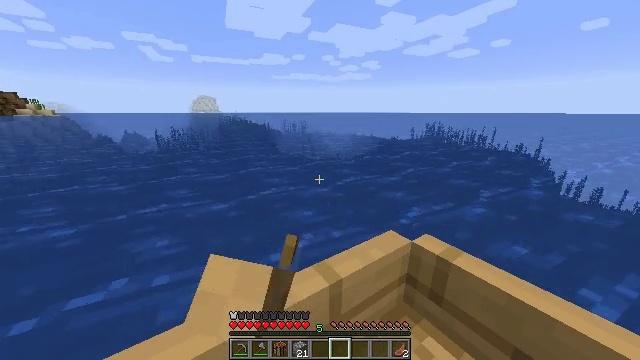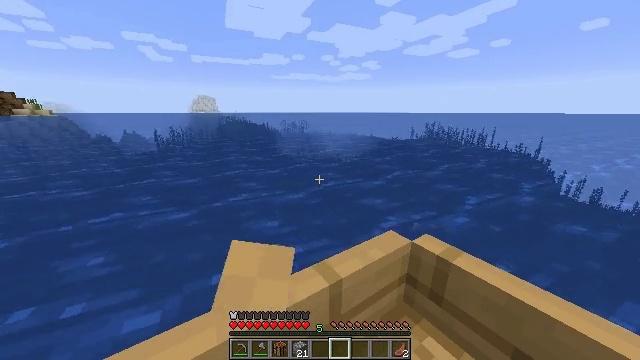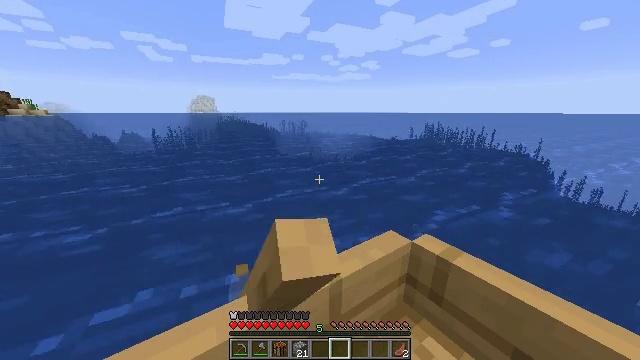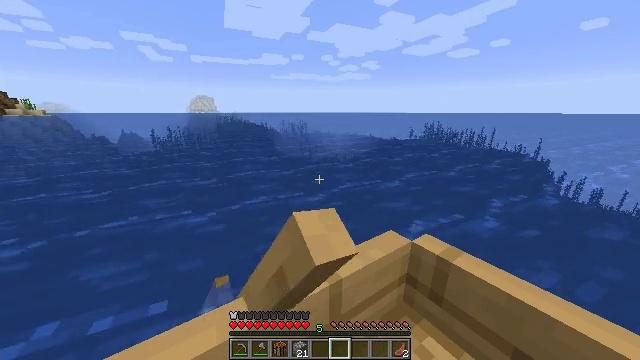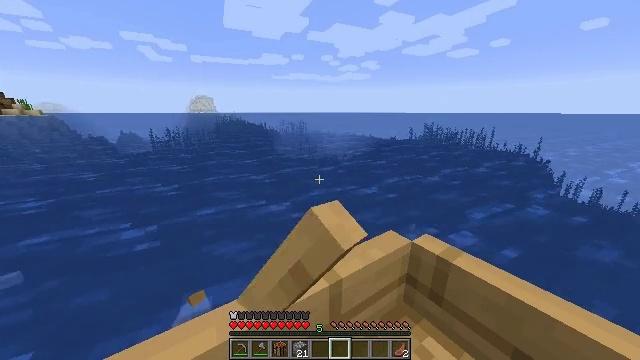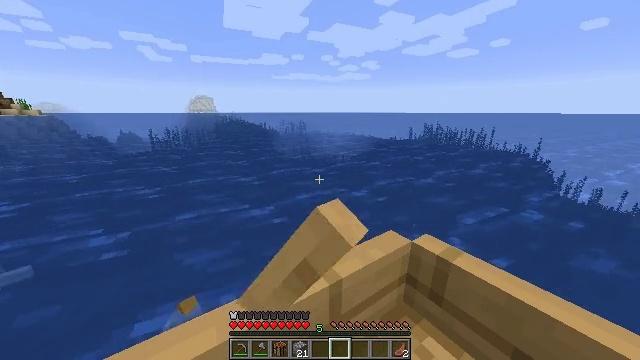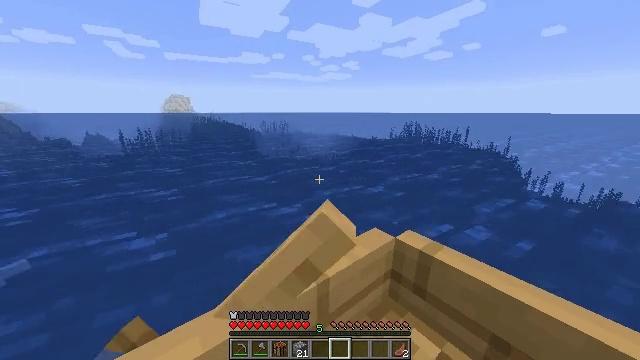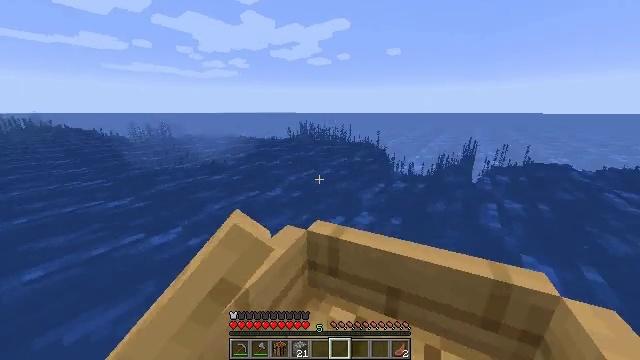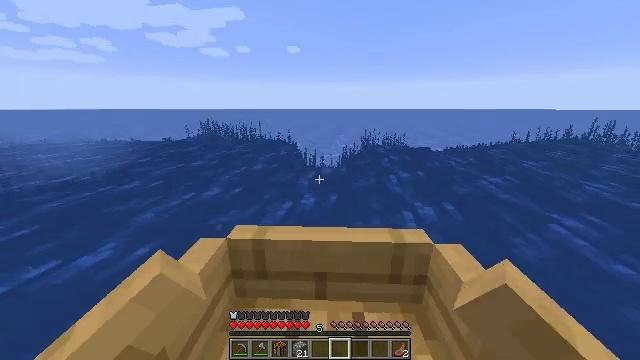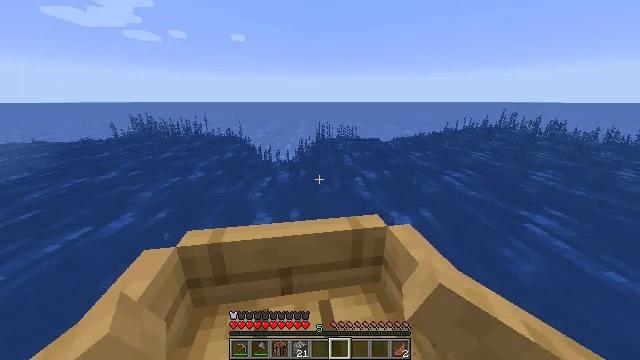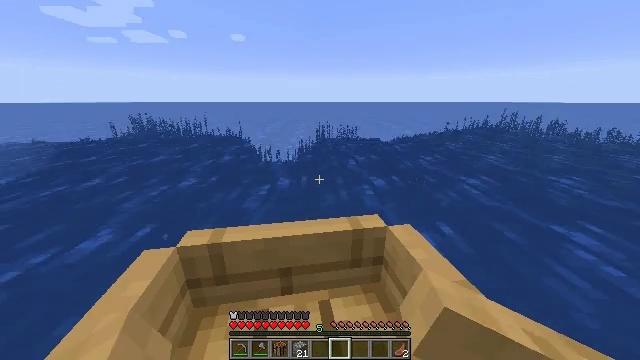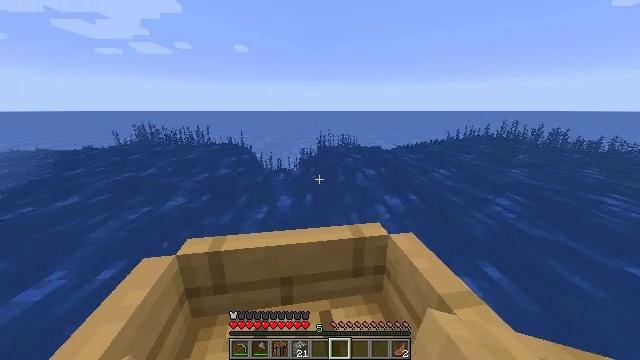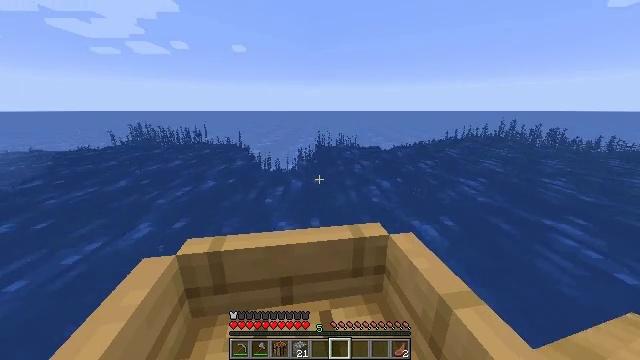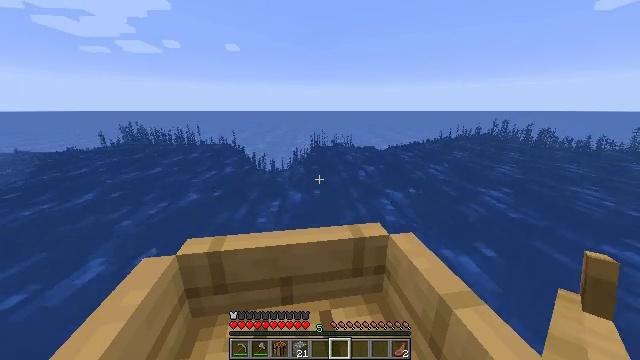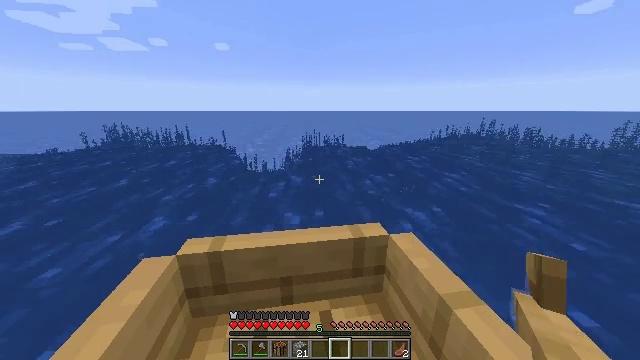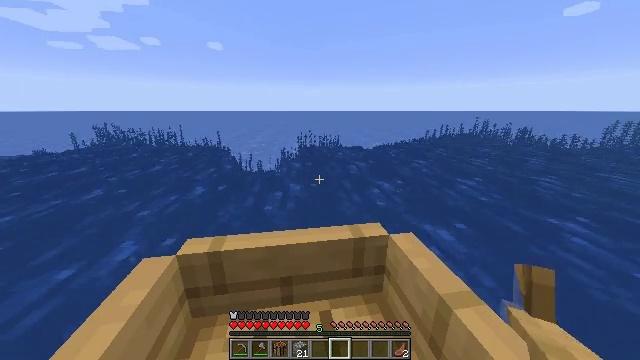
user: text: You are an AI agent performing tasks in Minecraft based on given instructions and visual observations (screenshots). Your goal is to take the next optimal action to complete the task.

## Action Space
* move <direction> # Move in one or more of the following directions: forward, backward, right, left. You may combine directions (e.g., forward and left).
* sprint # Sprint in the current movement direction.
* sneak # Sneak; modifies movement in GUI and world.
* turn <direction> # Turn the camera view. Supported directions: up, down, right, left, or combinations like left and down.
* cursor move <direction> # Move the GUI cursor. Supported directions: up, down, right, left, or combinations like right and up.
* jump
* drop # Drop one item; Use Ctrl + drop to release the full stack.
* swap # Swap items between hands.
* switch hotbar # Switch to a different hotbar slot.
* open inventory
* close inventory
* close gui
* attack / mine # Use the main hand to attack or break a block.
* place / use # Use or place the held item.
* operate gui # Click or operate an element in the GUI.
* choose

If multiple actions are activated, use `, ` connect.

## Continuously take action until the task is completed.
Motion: motion action
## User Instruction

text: Dive and mine the kelp.
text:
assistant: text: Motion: move forward, sprint
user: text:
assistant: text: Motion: move forward, sprint
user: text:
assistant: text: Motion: move forward, sprint
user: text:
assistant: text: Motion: move forward, sprint
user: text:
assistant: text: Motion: move forward, sprint
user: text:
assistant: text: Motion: move forward, sprint, turn right
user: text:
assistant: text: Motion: move forward, sprint, turn right
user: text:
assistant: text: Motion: move forward, sprint, turn right
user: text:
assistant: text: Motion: move forward, sprint, turn right and down
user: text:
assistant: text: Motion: move forward, sprint
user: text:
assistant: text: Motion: move forward and move right, sprint, turn up
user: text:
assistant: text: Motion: move forward and move right, sprint
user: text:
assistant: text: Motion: move forward, sprint
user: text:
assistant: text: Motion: move forward, sprint
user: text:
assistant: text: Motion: move forward, sprint
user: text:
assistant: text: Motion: move forward, sprint
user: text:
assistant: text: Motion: move forward, sprint
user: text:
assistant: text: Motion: move forward, sprint
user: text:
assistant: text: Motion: move forward, sprint
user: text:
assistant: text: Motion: move forward, sprint
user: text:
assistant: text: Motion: move forward and move left, sprint
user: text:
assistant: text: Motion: move forward and move left, sprint
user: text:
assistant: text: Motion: move forward, sprint
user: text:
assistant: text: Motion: move forward, sprint
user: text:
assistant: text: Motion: move forward, sprint
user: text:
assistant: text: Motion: move forward, sprint
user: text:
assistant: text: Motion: move forward, sprint
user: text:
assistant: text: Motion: move forward, sprint
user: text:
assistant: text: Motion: move forward, sprint
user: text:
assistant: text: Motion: move forward, sprint